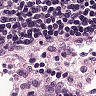
Metastatic tissue present: no